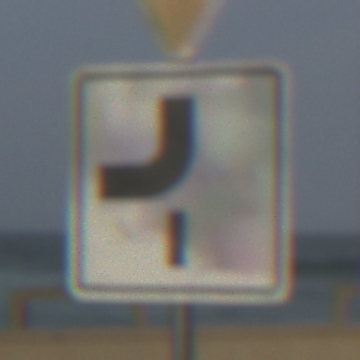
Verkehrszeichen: VerlaufVorfahrtsstrasse7
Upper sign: VorfahrtGewaehren
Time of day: MorningAfternoon
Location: Outdoor (Suburban)
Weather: PartlyCloudy
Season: NotSpecified
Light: Natural